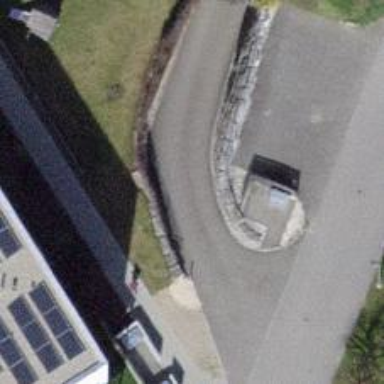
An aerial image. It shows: Driveway leading to service road.